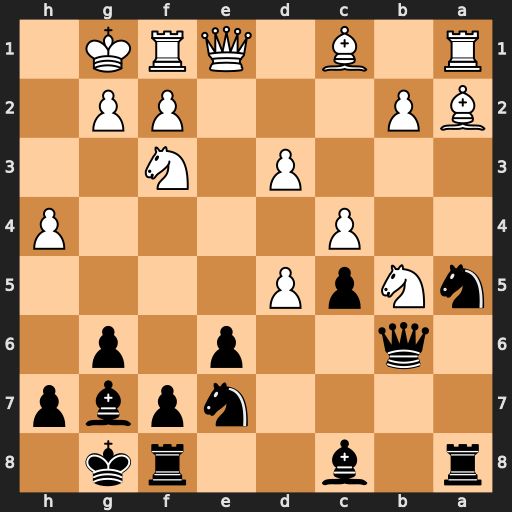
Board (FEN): r1b2rk1/4npbp/1q2p1p1/nNpP4/2P4P/3P1N2/BP3PP1/R1B1QRK1
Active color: b
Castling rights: -
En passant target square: -
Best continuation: Nb3 Bxb3 Rxa1